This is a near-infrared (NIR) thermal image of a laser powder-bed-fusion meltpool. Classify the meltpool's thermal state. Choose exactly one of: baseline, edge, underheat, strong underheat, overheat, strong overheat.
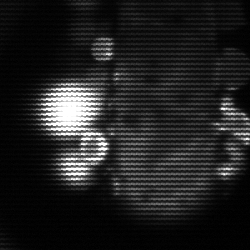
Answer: strong underheat